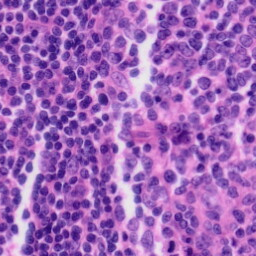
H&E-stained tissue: Tonsil